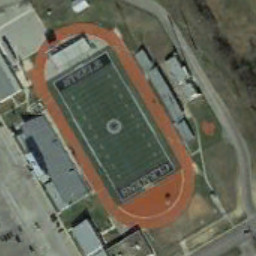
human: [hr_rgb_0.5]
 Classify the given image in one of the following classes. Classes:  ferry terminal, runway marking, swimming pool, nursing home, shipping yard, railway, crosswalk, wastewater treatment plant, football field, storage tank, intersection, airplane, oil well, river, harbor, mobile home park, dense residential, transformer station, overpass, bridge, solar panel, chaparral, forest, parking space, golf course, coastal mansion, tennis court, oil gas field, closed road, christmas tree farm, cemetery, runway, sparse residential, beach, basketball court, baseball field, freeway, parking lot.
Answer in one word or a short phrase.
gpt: football field